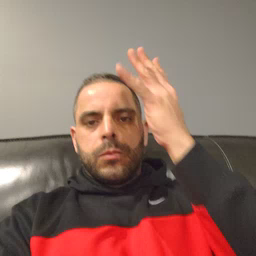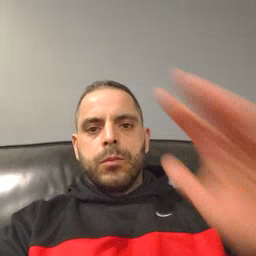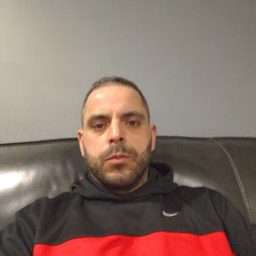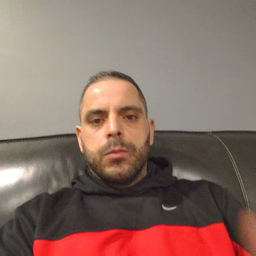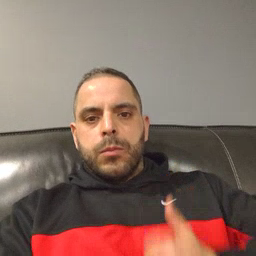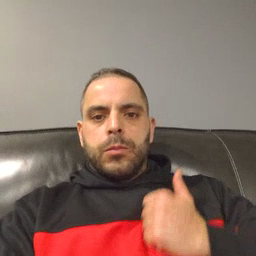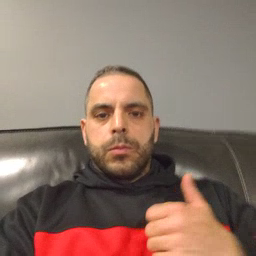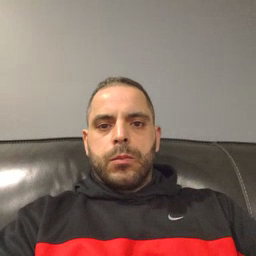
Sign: bath